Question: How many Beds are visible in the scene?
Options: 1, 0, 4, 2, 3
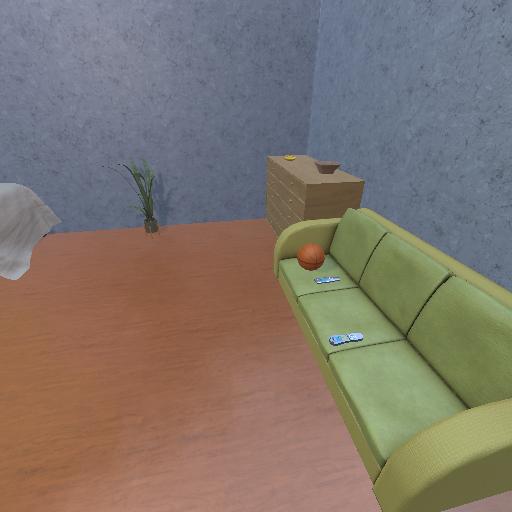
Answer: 1